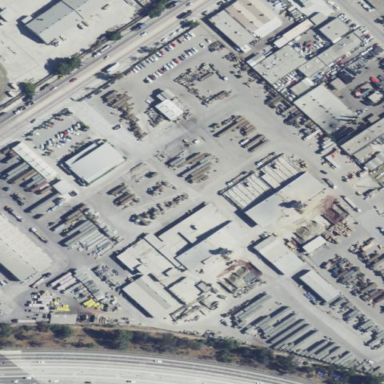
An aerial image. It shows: Industrial area.